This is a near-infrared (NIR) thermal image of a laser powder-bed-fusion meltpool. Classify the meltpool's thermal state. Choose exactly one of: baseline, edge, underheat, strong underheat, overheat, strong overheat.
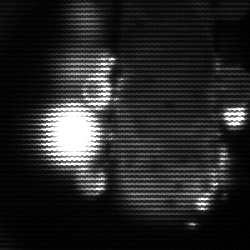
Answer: strong underheat